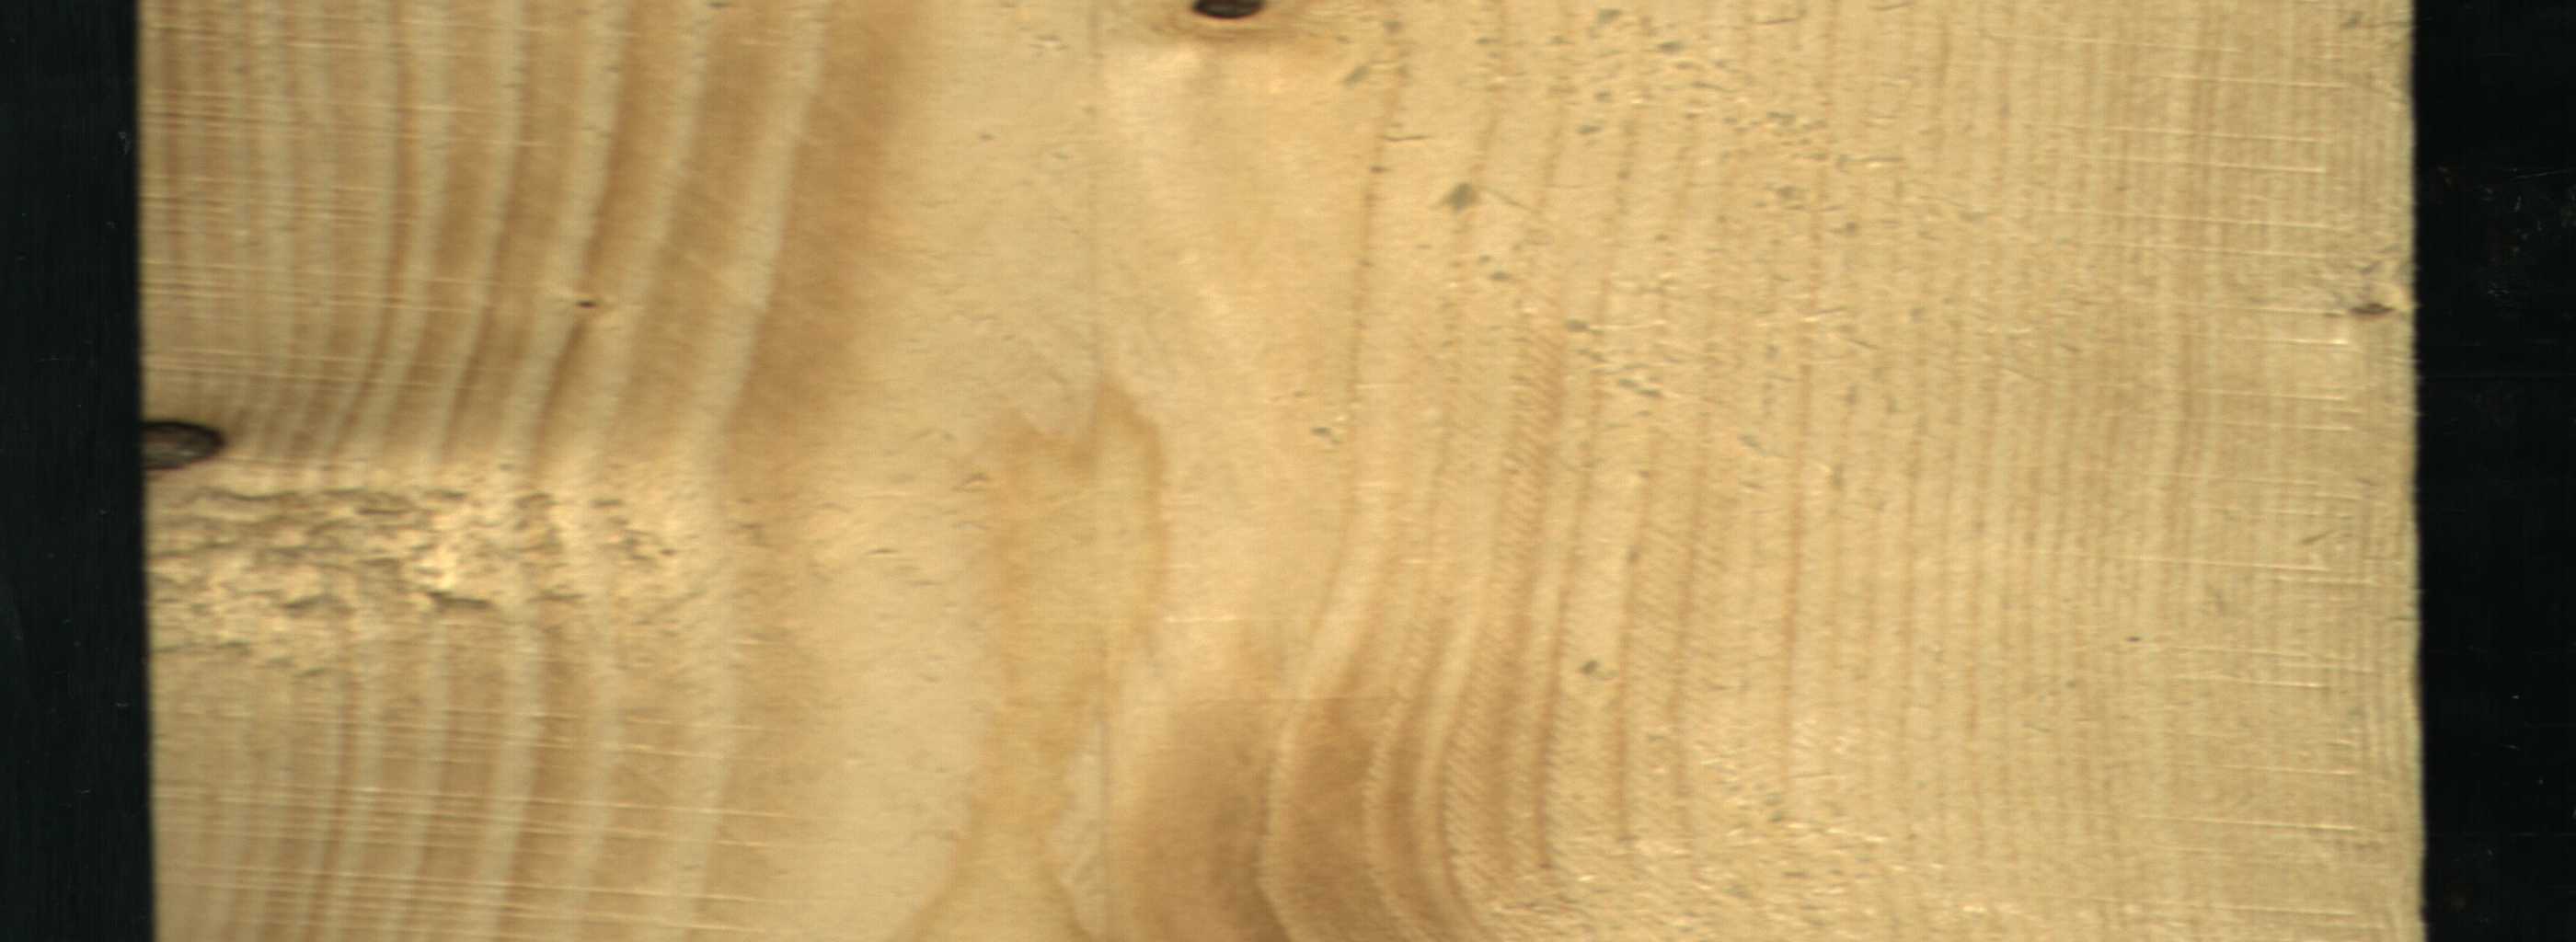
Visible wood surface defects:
Dead_Knot
Dead_Knot